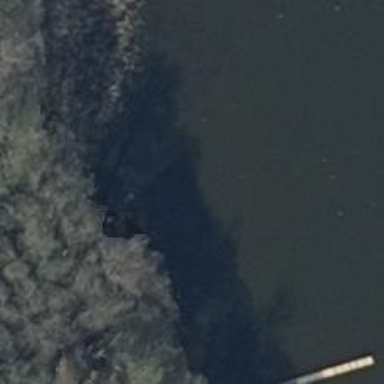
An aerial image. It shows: Man-made pier.